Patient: sex F, age 76
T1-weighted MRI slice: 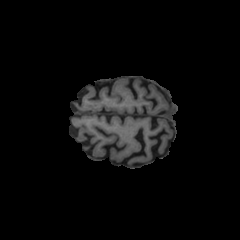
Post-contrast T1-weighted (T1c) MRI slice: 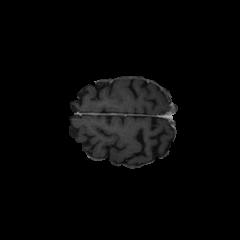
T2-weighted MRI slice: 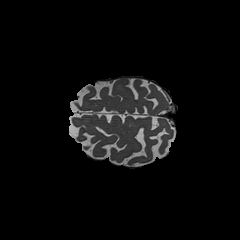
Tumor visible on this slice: no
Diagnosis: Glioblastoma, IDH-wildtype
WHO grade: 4